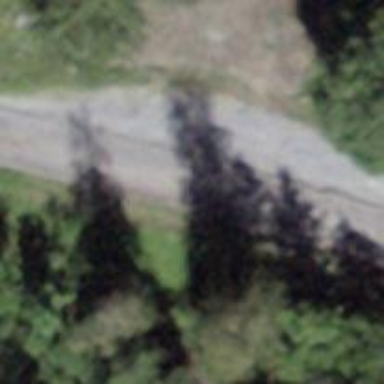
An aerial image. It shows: Passing place on the road.